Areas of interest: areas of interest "Tennis Court"
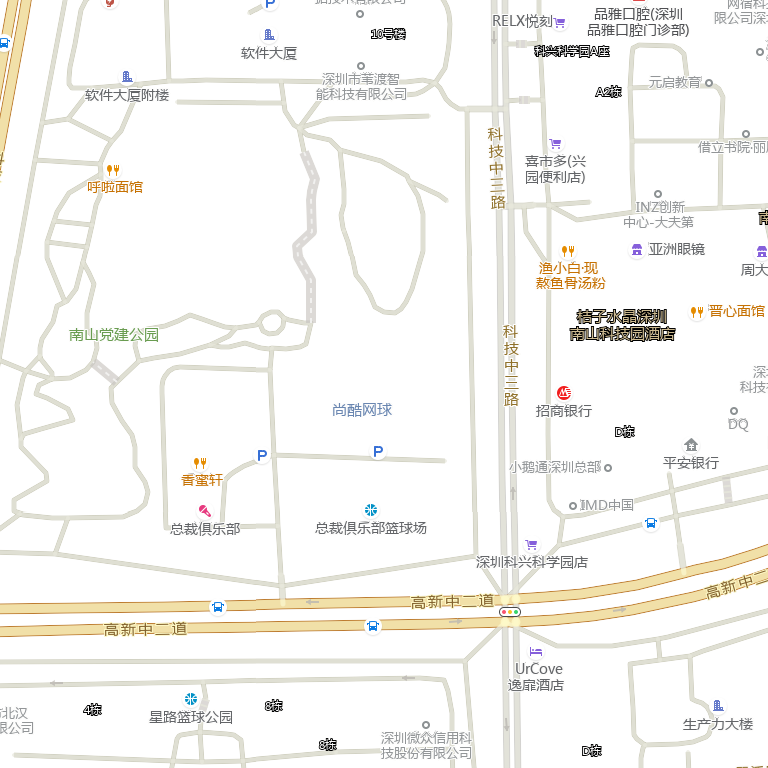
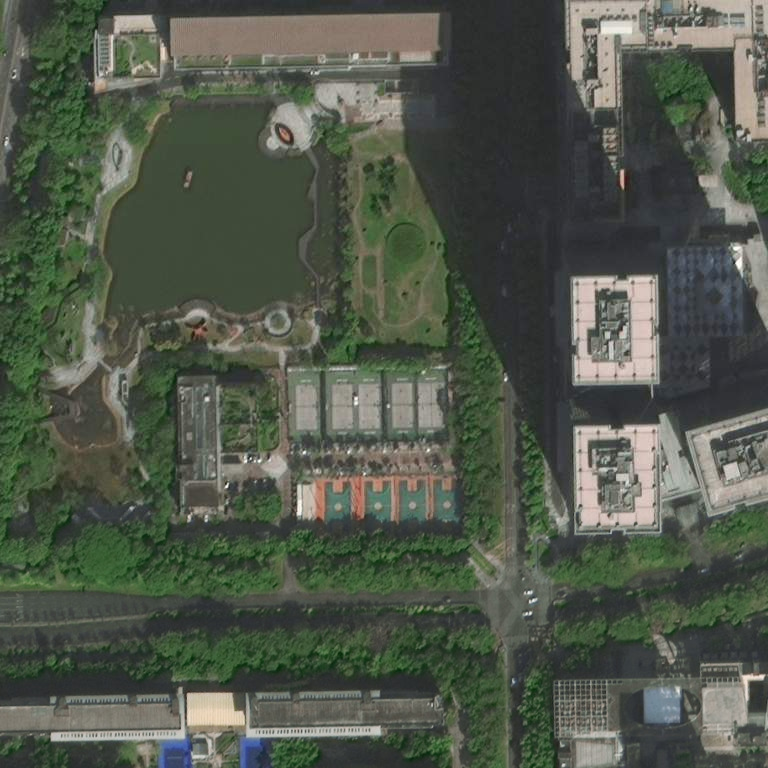